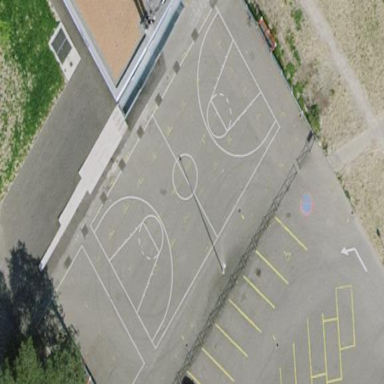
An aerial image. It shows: Basketball court located in leisure land pitch.